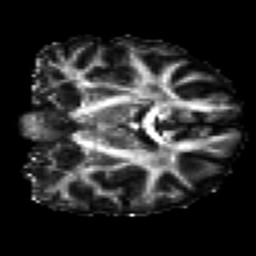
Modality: FA
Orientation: coronal
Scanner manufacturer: siemens
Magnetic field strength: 3 T
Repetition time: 7.8 s
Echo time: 0.09 s